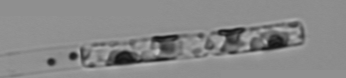
Label: Guinardia_delicatula_TAG_internal_parasite